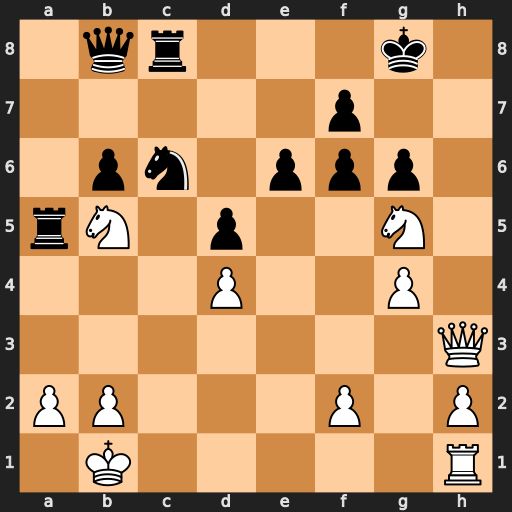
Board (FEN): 1qr3k1/5p2/1pn1ppp1/rN1p2N1/3P2P1/7Q/PP3P1P/1K5R
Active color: w
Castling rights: -
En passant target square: -
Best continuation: Qh7+ Kf8 Qxf7#